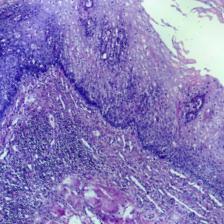
Diagnosis: Normal